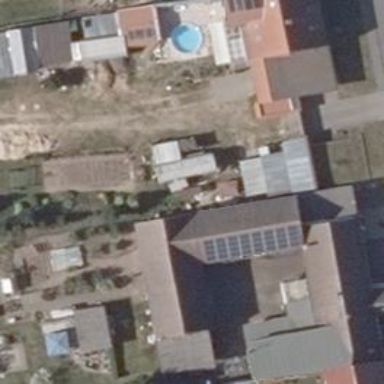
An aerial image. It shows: Small solar photovoltaic panel generator is producing electricity.